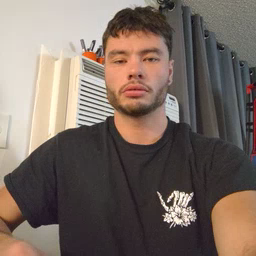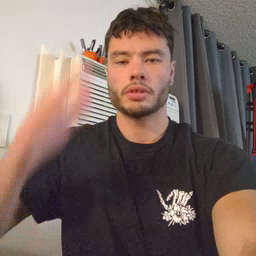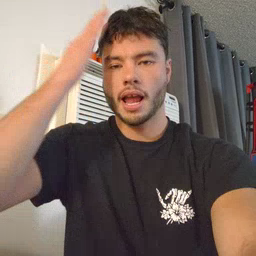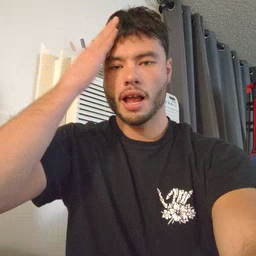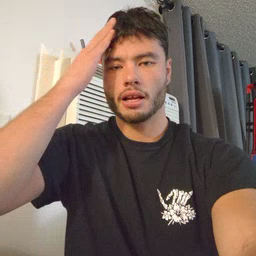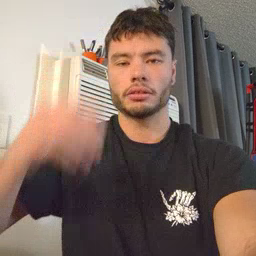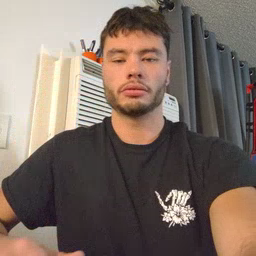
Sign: hat